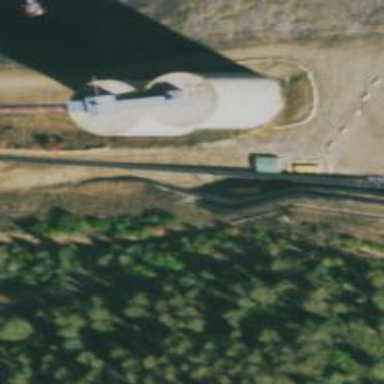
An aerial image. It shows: Silo.